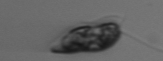
Label: Euglena